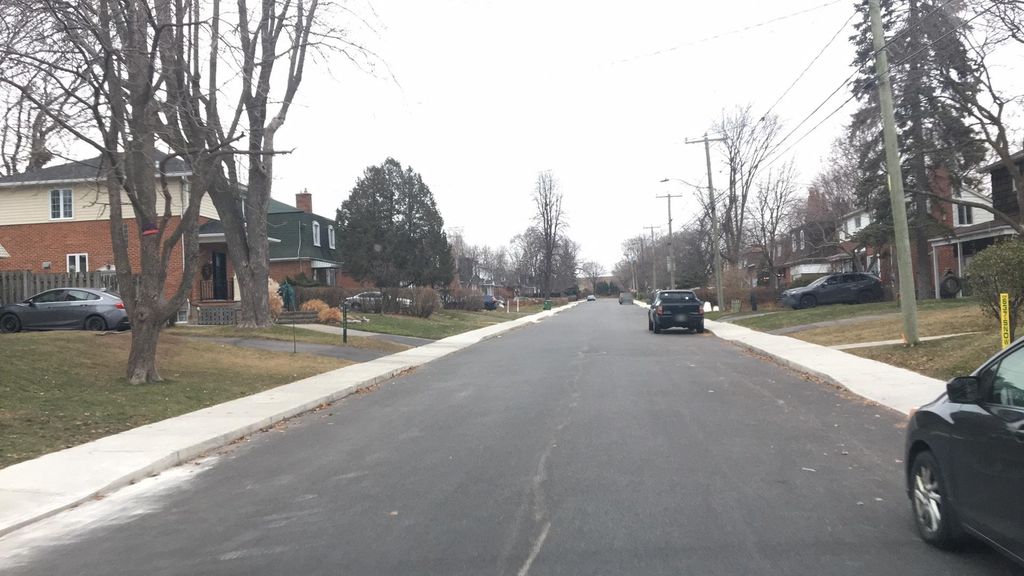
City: montreal